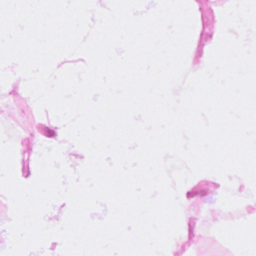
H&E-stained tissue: Breast